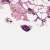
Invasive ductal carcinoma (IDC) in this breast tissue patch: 0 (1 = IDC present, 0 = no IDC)